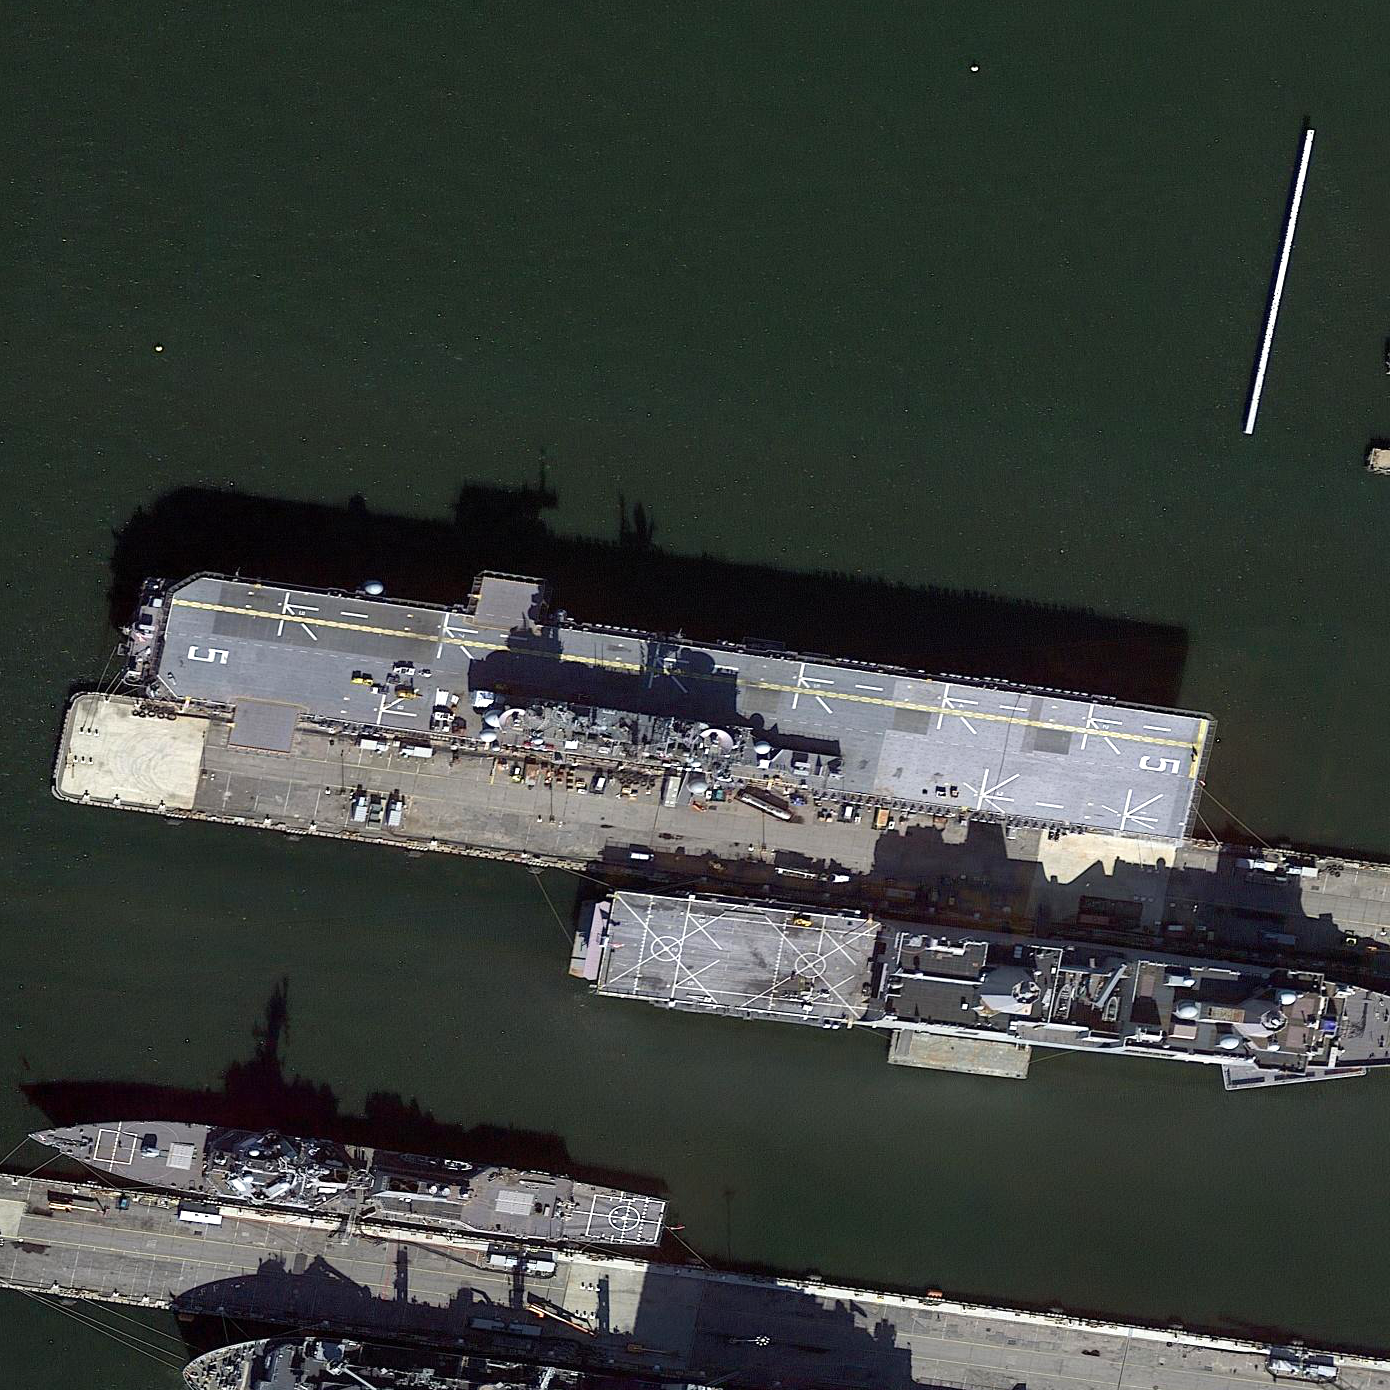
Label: assault